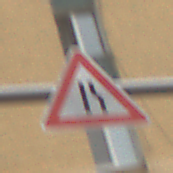
Verkehrszeichen: EinseitigVerengteFahrbahnRechts
Umgebung: Outdoor, Urban
Tageszeit: MorningAfternoon
Wetter: Overcast
Licht: Natural
Jahreszeit: NotSpecified
Kontrast: LowContrast